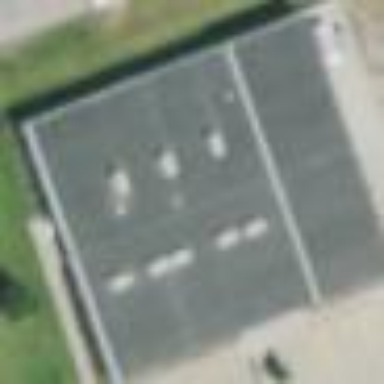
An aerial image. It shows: Industrial building.